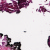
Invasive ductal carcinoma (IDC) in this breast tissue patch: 0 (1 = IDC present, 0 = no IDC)